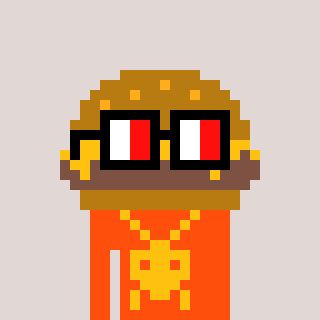
a pixel art character with square glasses with black frames and red eyes, a burger-shaped head and a orange-colored body on a warm background